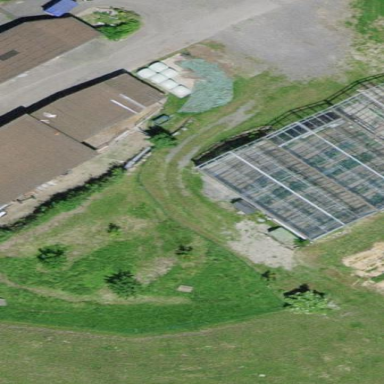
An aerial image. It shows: Greenhouse.